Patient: sex M, age 68
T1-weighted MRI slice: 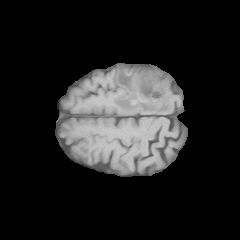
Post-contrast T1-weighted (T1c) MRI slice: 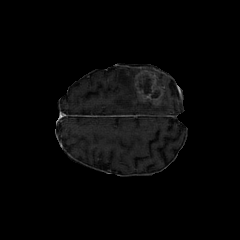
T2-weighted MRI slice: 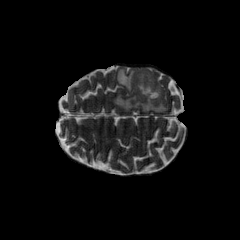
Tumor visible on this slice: yes
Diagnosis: Glioblastoma, IDH-wildtype
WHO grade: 4